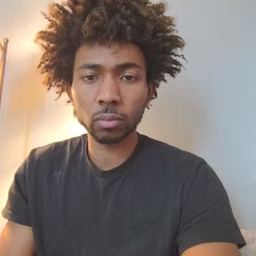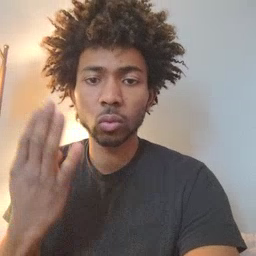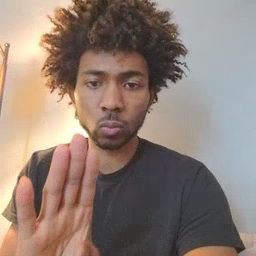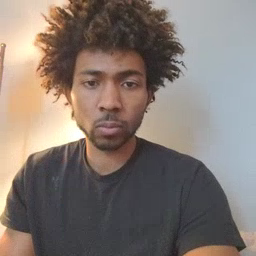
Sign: close